A scalogram of one vibration snapshot from a rotating bearing is shown, computed with a continuous wavelet transform. Diagnose the bearing from this image, choosing from: normal, inner_race, outer_race, ball.
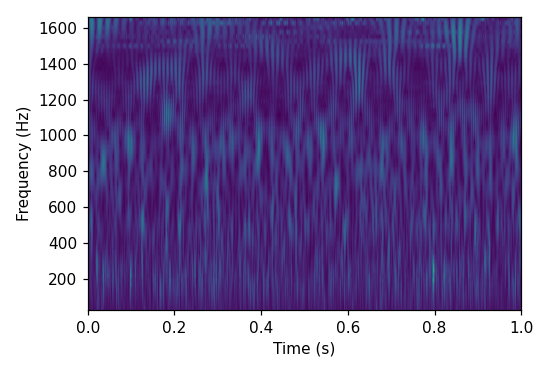
Answer: inner_race